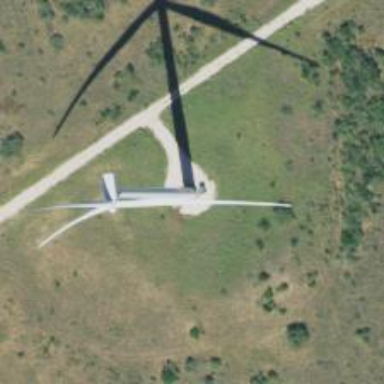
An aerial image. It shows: Wind generator powered by horizontal axis wind turbine.